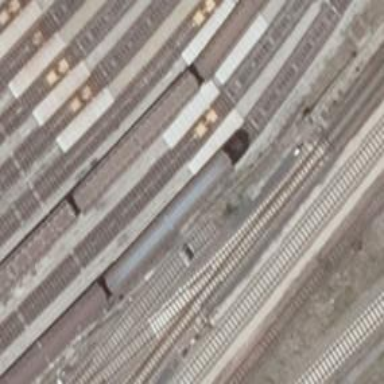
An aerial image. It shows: Railway switch.